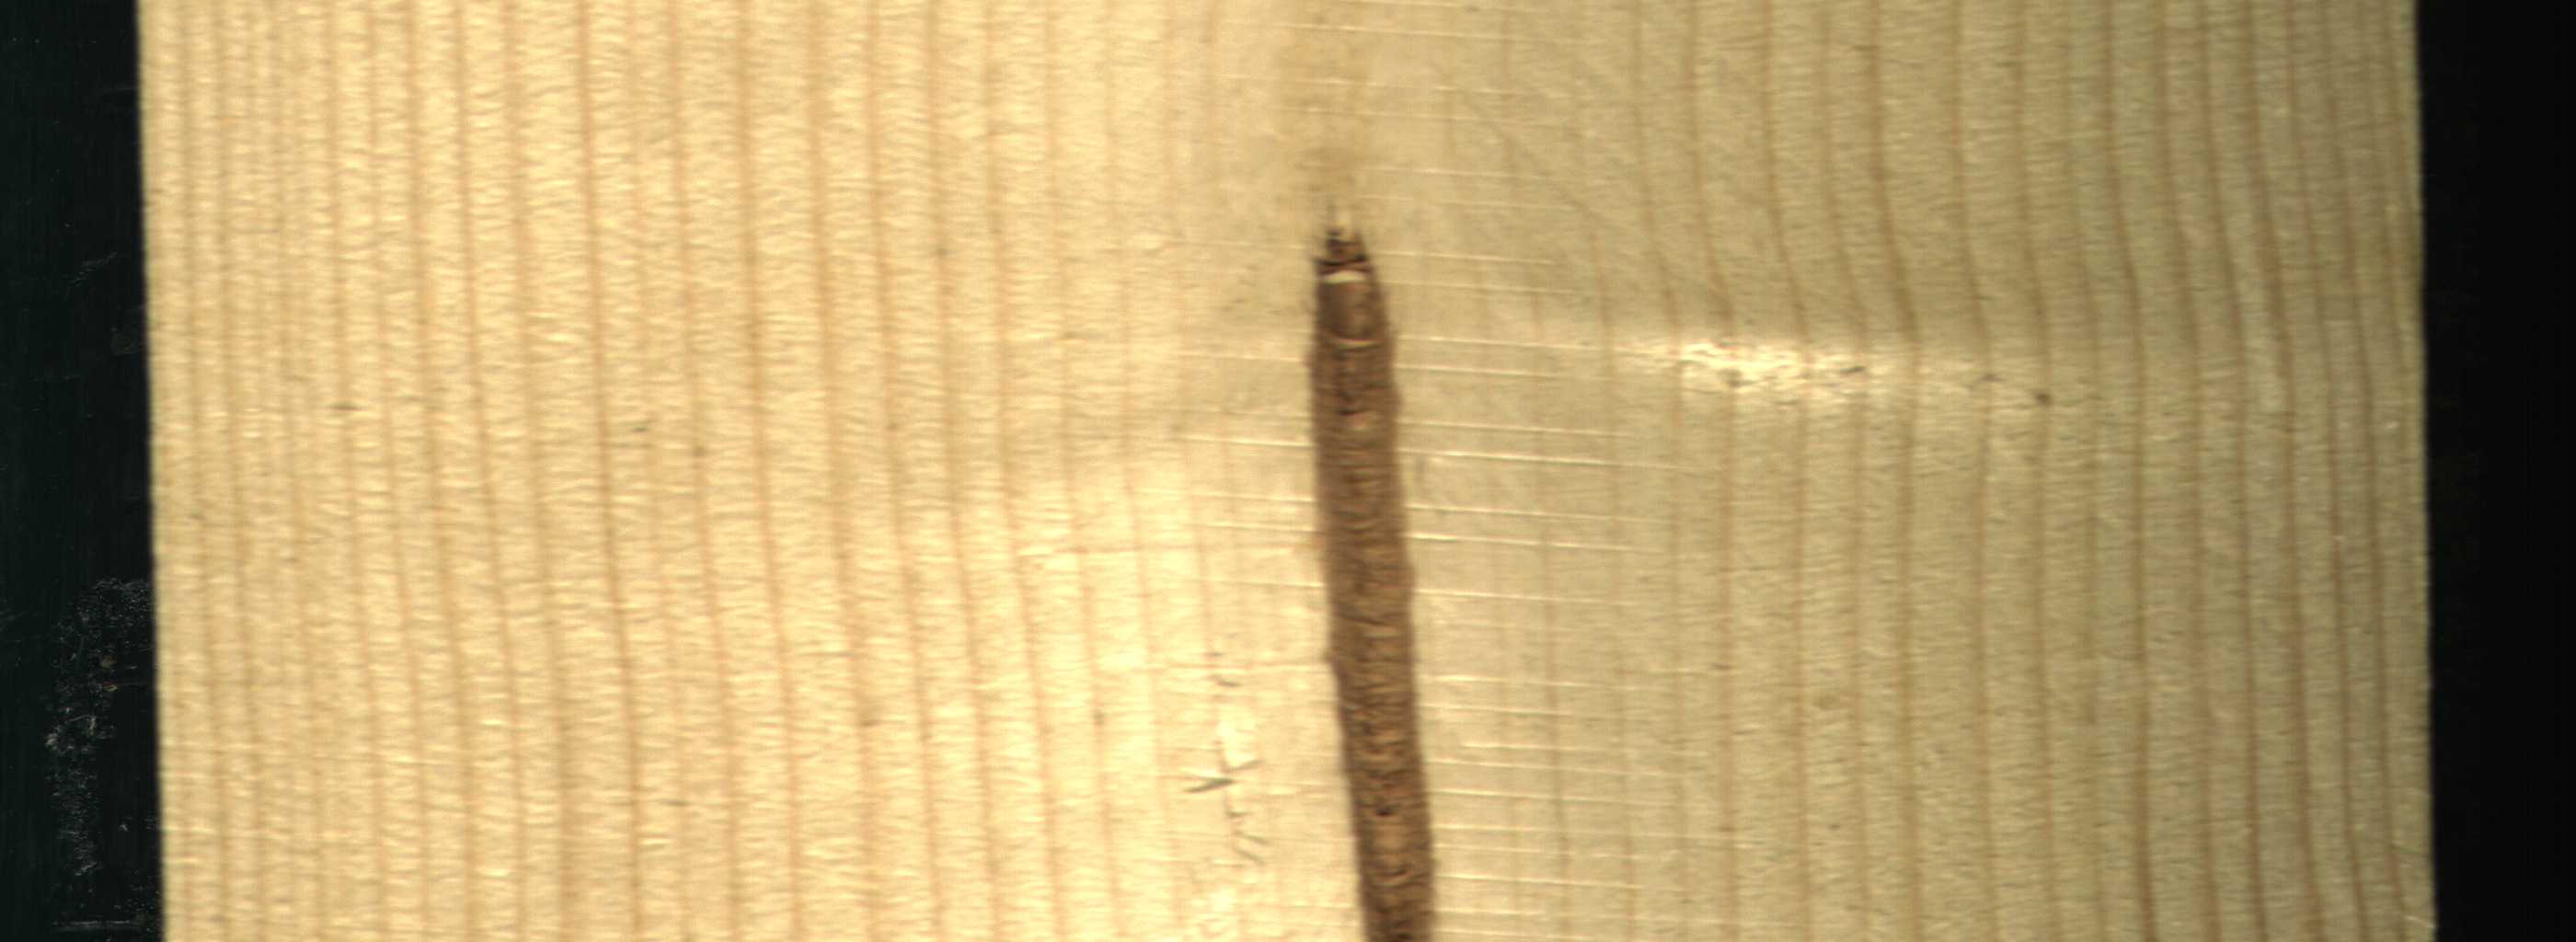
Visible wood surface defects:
Marrow